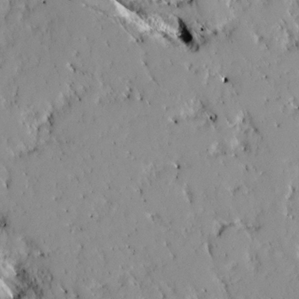
Label: non_frost